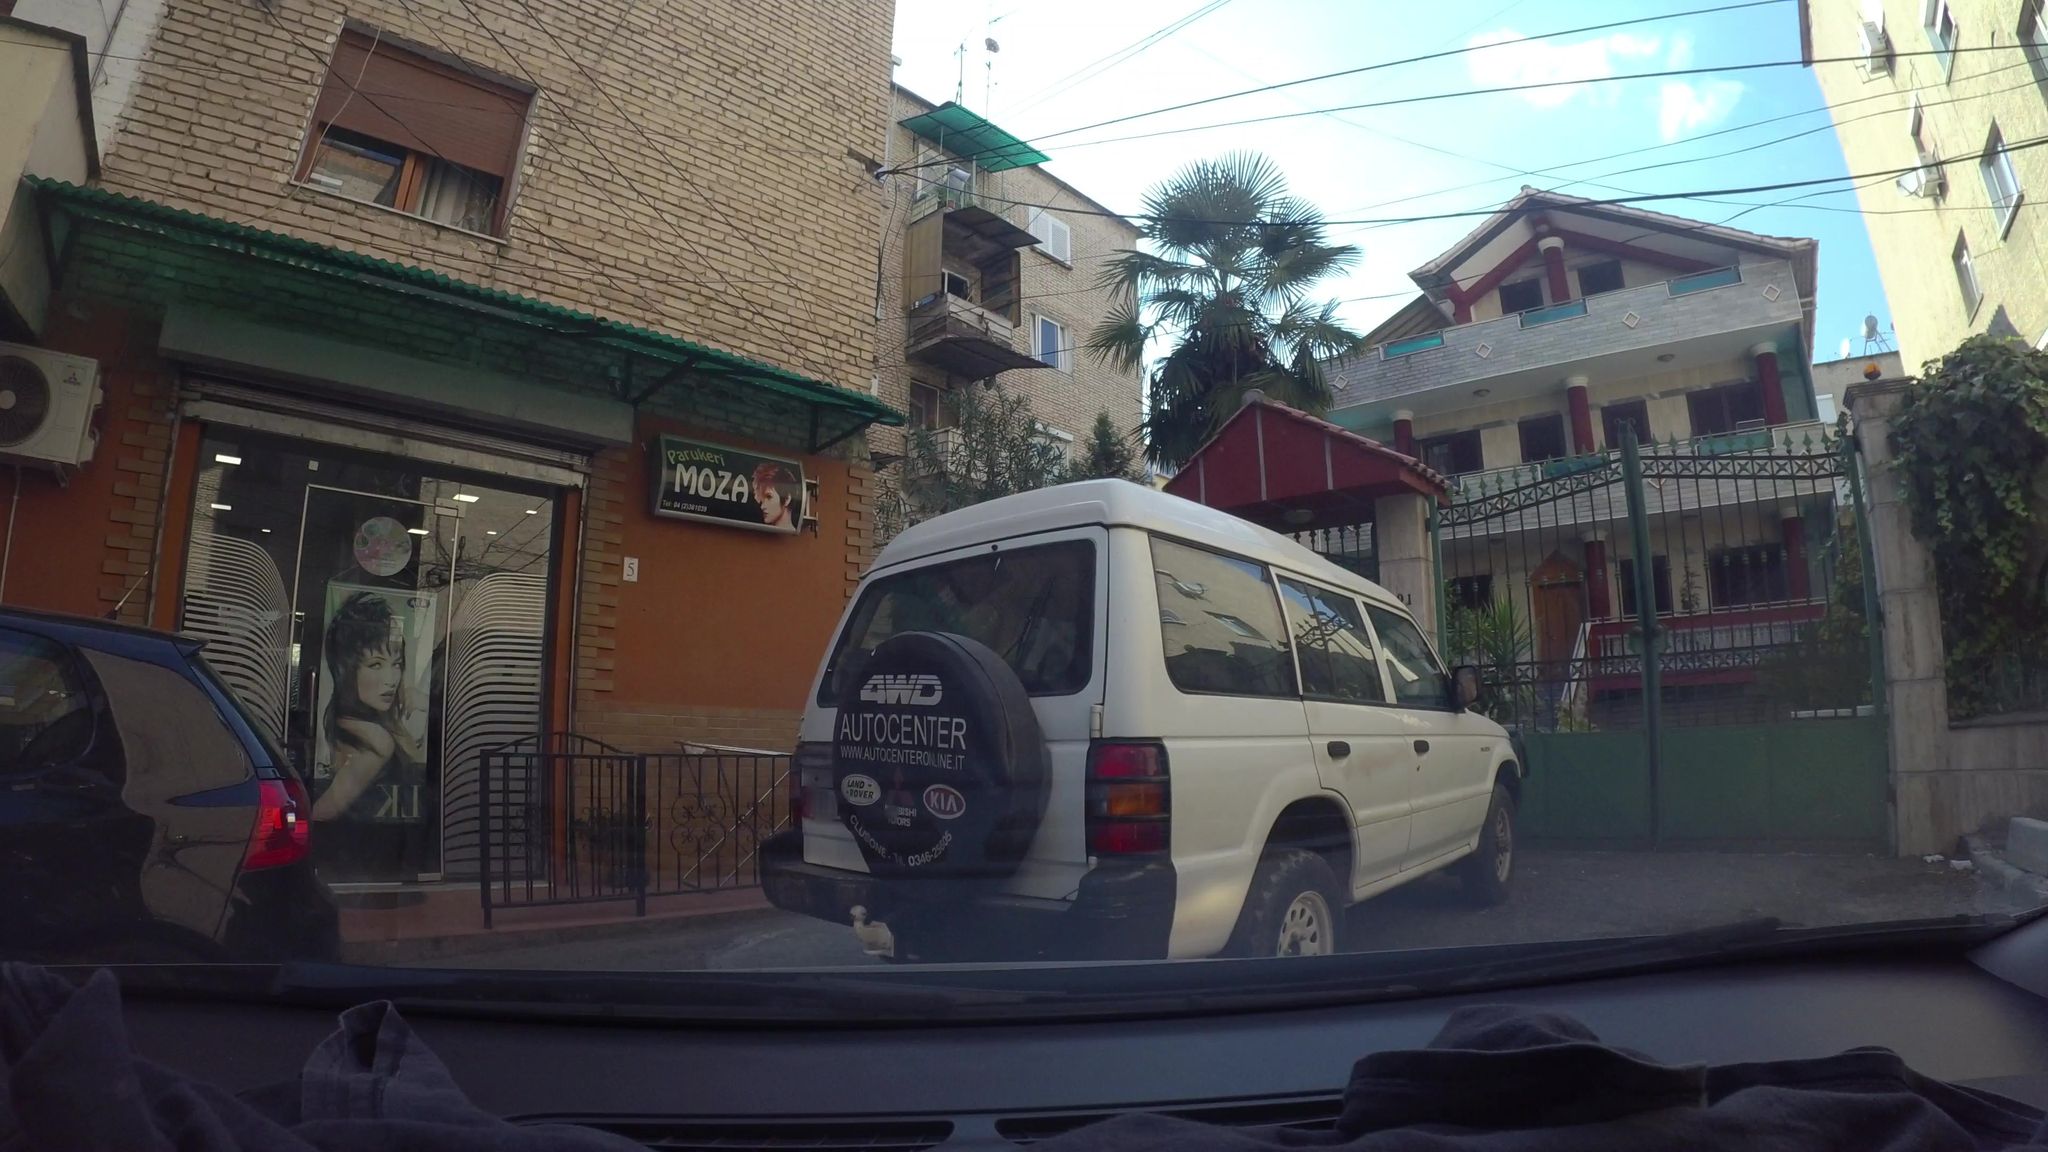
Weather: clear
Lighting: day
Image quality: good
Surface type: walking surface
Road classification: service, footway, living_street
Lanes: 1
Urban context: urban centre
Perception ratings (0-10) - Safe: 5.97, Lively: 6.9, Beautiful: 6.52, Boring: 3.45, Depressing: 6.2, Wealthy: 4.76